Question: I just setup a running jquery Fullcalendar.
But I notice that the calendar shows a wrong day.
Today is 2014-03-21 (Friday) and It is saying that it is Saturday (Sab in italian)

FullCalendar version is 1.6 (the latest).
This is the setup of the calendar:
'''
$('#calendar').fullCalendar({
header: {
left: 'title',
center: '',
right: 'prev next '
},
defaultView: 'month',
firstHour: 8,
weekMode: 'variable',
aspectRatio: 2,
editable: true,
ignoreTimezone:false,
contentHeight:950,
monthNames:
['Gennaio','Febbraio','Marzo','Aprile','Maggio','Giugno','Luglio','Agosto',
'Settembre','Ottobre','Novembre','Dicembre'],
monthNamesShort:['Gen','Feb','Mar','Apr','Mag','Giu','Lug','Ago',
'Set','Ott','Nov','Dic'],
dayNames:
['Luned&igrave;','Martedi','Mercoledi','Giovedi','Venerdi','Sabato','Domenica'],
dayNamesShort:['Lun','Mar','Mer','Gio','Ven','Sab','Dom']
}); // end fullcalendar
'''
The problem is independent of events: I tried also without any loaded event.
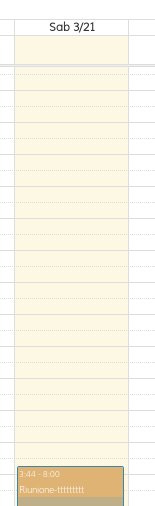
Answer: The option 'dayNames' must start from Sunday as per en-us locale, so change your arrays accodingly in:
'''
dayNames:
['Domenica','Lunedi', 'Martedi', 'Mercoledi', 'Giovedi', 'Venerdi', 'Sabato'],
dayNamesShort: ['Dom','Lun', 'Mar', 'Mer', 'Gio', 'Ven', 'Sab']
'''
Ref: <URL>
Demo: <URL>